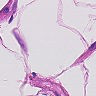
Metastatic tissue present: no